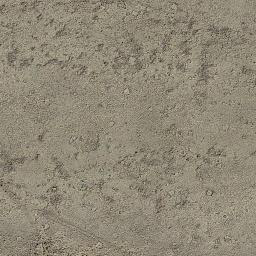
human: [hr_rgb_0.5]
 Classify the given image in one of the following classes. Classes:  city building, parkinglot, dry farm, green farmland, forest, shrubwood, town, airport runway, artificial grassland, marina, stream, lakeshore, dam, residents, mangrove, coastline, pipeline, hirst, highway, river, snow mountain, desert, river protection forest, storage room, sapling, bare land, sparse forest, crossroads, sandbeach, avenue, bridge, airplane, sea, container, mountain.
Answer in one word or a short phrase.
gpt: bare land